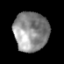
Tissue: prostate
Cell type: T cells
Senescence score: 0.3166
Nuclear area (px): 1340
Mean DAPI intensity: 140.34